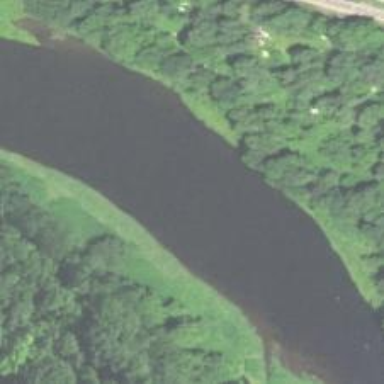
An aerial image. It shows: Beautiful view of river.